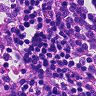
Metastatic tissue present: no